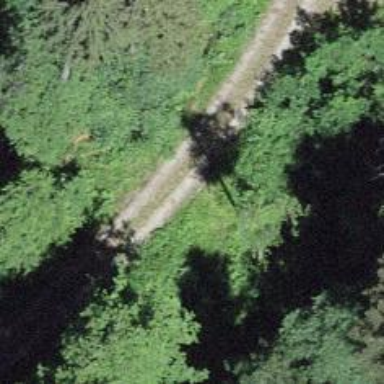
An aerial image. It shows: Unpaved track with grade2 track type.